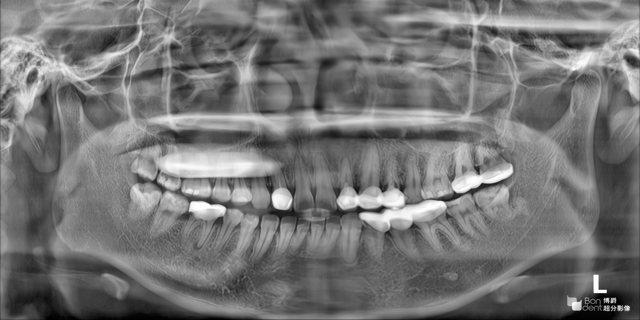
adult